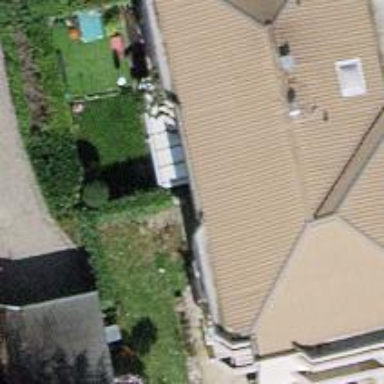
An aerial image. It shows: Apartment building with hipped roof.